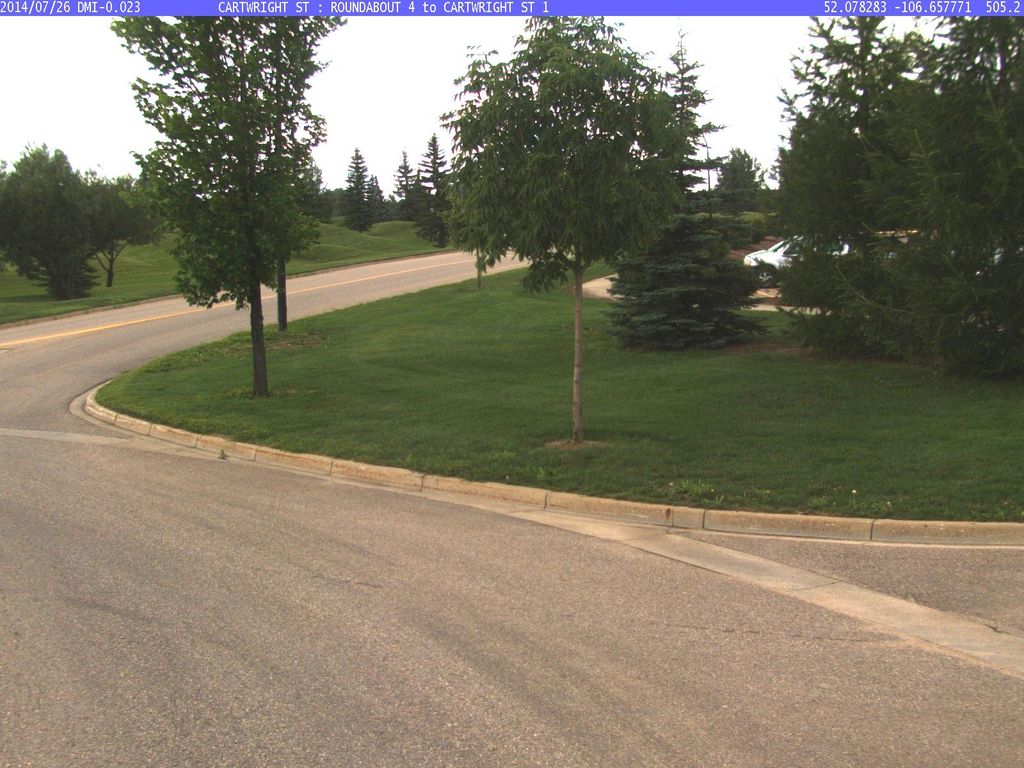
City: saskatoon